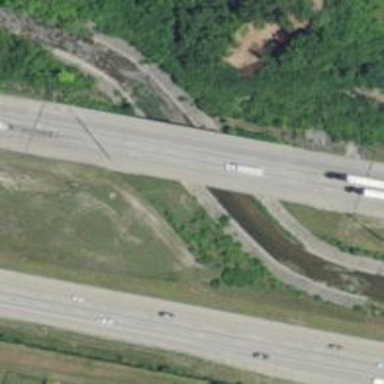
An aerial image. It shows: Concrete bridge pier.